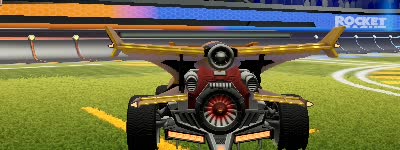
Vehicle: aftershock